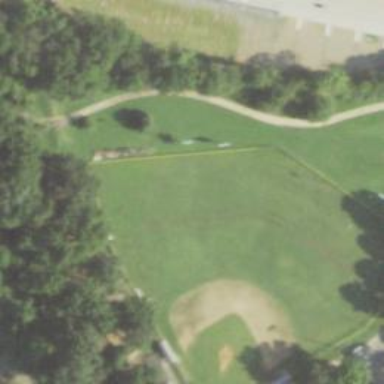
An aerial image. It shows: Grassy pitch designated for softball leisure sports.